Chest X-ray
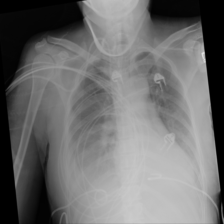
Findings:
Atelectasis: negative
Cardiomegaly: negative
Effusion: positive
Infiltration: negative
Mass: negative
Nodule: negative
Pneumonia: negative
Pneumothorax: negative
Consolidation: positive
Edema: negative
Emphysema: negative
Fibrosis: negative
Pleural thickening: negative
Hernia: negative